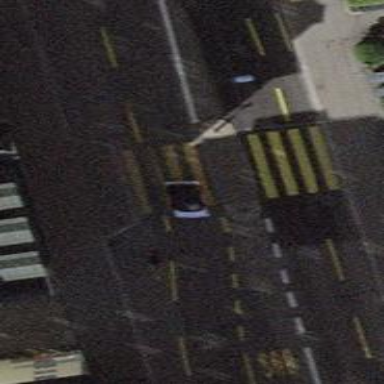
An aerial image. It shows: Kerb barrier.